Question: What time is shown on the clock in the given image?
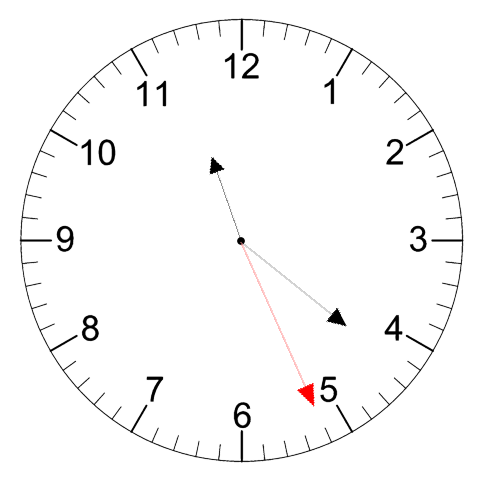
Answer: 11:21:26